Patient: sex M, age 57
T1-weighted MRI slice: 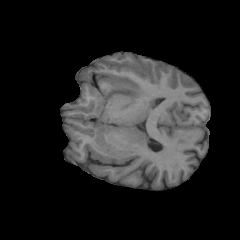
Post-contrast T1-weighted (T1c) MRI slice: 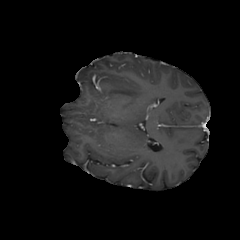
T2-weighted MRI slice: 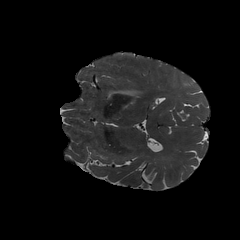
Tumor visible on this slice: yes
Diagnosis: Glioblastoma, IDH-wildtype
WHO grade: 4